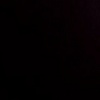
Label: space